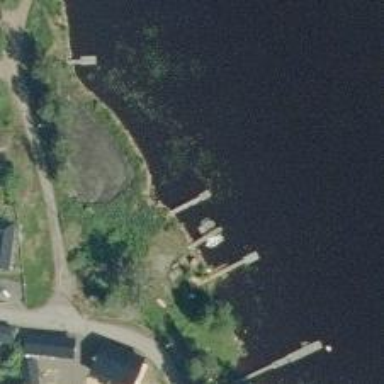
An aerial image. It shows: Man-made pier.